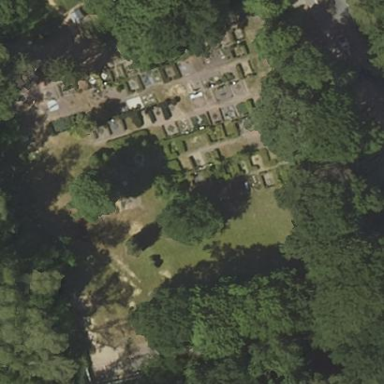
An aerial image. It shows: Cemetery.